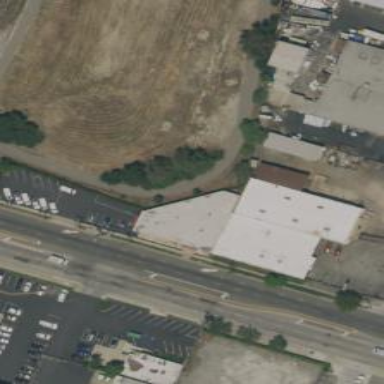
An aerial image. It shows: Warehouse building.